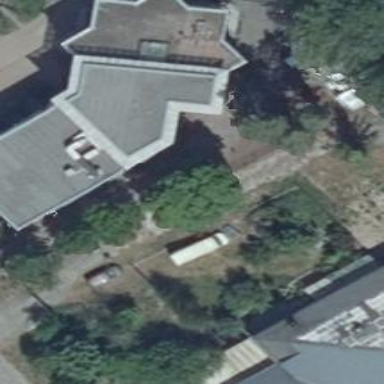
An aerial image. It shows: Office building with flat roof.